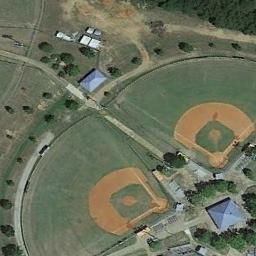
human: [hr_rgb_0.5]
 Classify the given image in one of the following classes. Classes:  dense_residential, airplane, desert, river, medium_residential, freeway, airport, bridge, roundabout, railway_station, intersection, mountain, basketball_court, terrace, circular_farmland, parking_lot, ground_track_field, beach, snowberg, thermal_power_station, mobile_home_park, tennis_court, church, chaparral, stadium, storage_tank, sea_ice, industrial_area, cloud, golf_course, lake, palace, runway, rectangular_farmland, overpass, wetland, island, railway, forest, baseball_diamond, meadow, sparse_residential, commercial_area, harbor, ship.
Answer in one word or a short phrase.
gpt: baseball_diamond